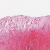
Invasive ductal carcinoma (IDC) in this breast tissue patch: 0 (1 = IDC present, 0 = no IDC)